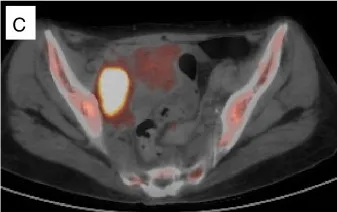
Pelvic lymph node.
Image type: radiology (pet)